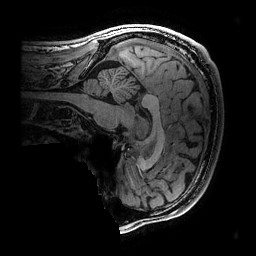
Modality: T1w
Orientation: sagittal
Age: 18
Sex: male
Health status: ill
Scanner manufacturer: ge
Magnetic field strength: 3 T
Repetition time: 0.007664 s
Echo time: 0.00342 s